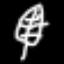
Label: leaf